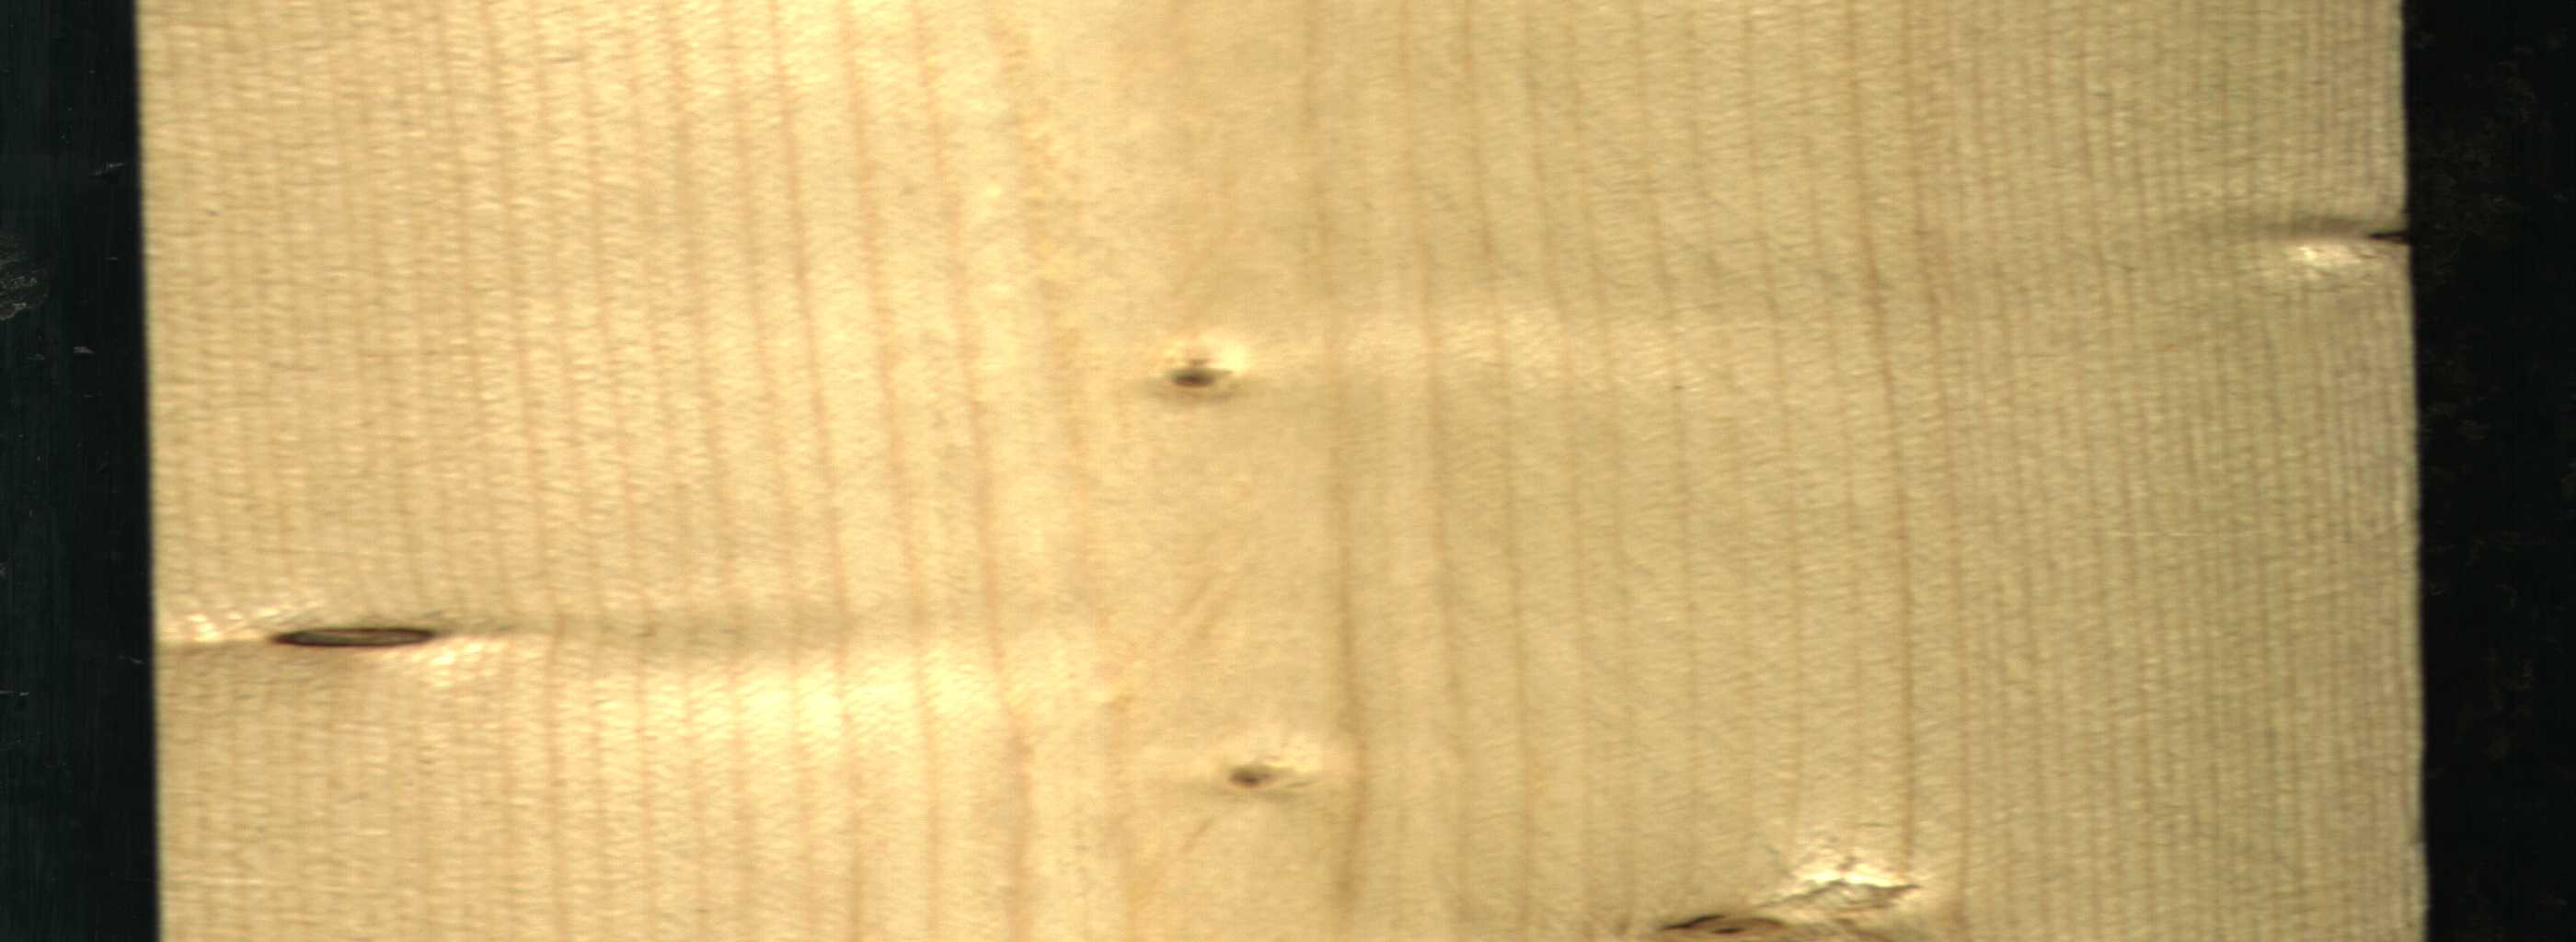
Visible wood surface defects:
Knot_missing
Dead_Knot
Live_Knot
Live_Knot
Live_Knot